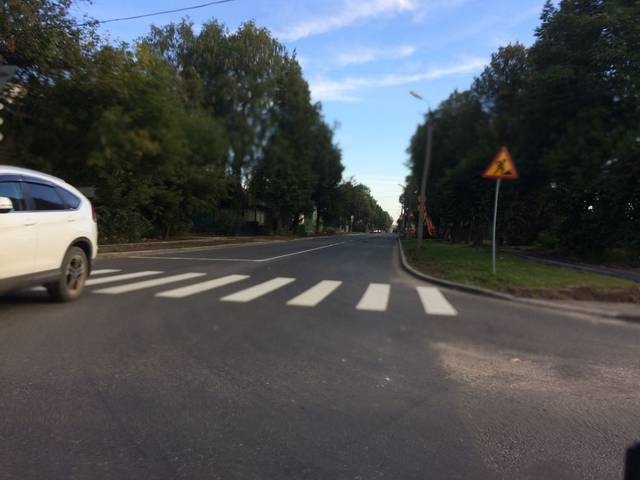
Region: Russia
Coordinates: 56.649, 47.902